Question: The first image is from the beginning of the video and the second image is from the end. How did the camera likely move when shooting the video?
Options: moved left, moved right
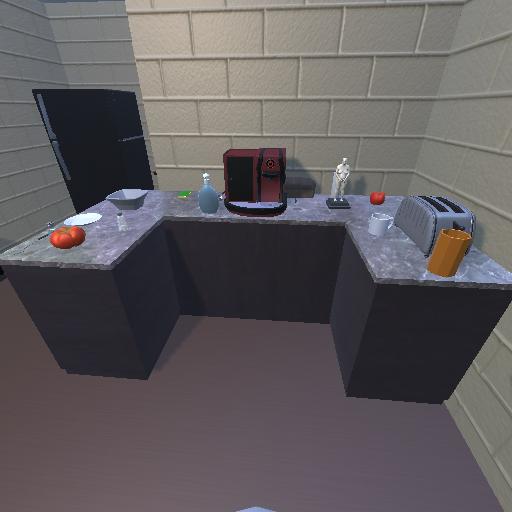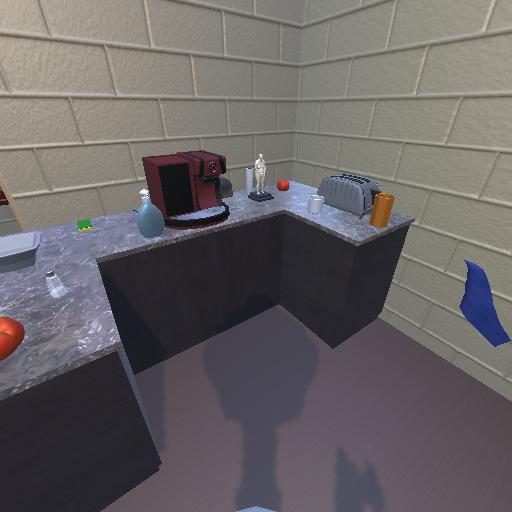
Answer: moved left